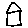
Label: house